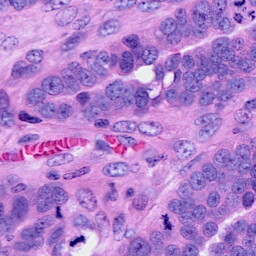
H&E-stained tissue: Ovarian